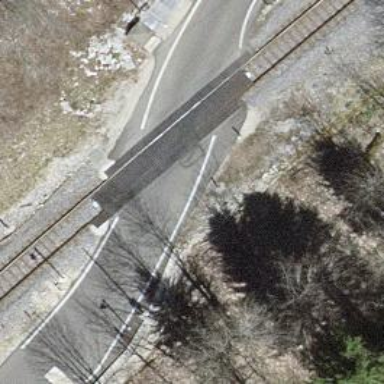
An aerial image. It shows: Full barrier level crossing along the railway.